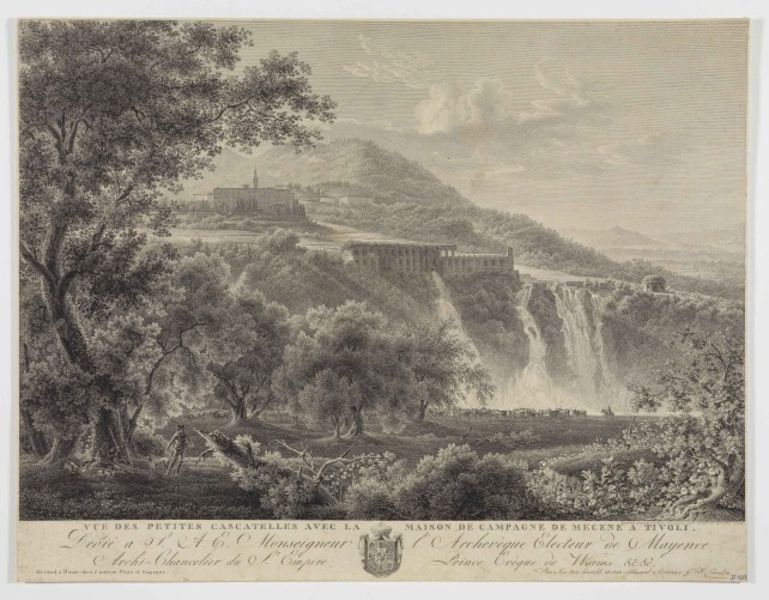
Titel: Tivoli, Ansicht der kleinen Wasserfälle mit dem Landhaus des Maecenes
Künstler: Friedrich Wilhelm Gmelin
Standort: Karlsruhe
Institution: Staatliche Kunsthalle Karlsruhe
Schlagwörter: berg, bäume, himmel, church, men, people, white, women, black, figures, france, grey, group, old, painting, wall, print, plant, wood, cloud, clouds, man, sky, tree, building, hill, hills, landscape, mountain, mountains, nature, water, houses, trees, boy, forest, grass, river, bushes, plants, drawing, castle, french, writing, fall, photo, scene, small, town, letter, outside, person, baum, city, human, mann, schwarz, leaves, rome, buildings, pencil, coat of arms, seal, animal, cows, horse, branches, cottage, wolken, shield, outdoors, lithograph, spire, schrift, land, holz, waterfall, landschaft, hazy, stich, symbol, insignia, gebirge, wappen, text, weiß, words, sign, schloss, wasserfall, claude, dam, holzschnitt, log, schwarz weiß, radierung, bleistift, mensch, advertisement, tivoli, handwriting, jungle, printmaking, vue, ranch, engrave, waterfalls, falls, buidling, mn, landscalpe, english engraving, lorrain, blac and white, landscap, maßerung, mecene, nnnn, firefall, postcards, astle